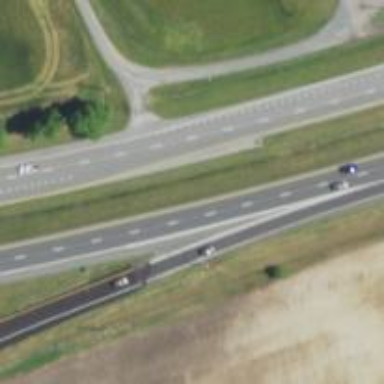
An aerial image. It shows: Trunk link highway.